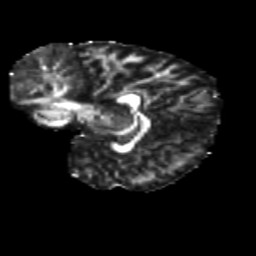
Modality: FA
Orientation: sagittal
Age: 14
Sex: female
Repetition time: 9.512 s
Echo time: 0.089 s